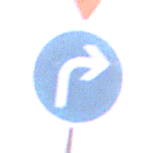
Verkehrszeichen: VorgeschriebeneFahrtrichtungRechts
Zusatzzeichen oben: VorfahrtGewaehren
Umgebung: Outdoor, RoadRail
Tageszeit: Dawn
Wetter: Clear
Licht: Natural
Jahreszeit: NotSpecified
Kontrast: LowContrast